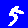
Digit: 5